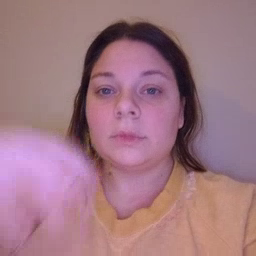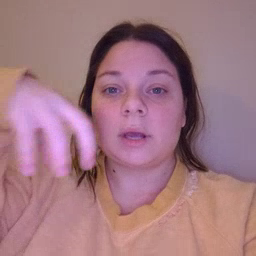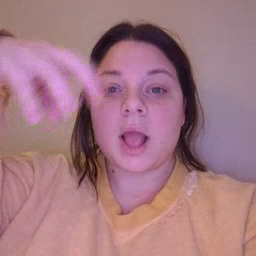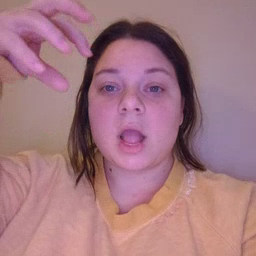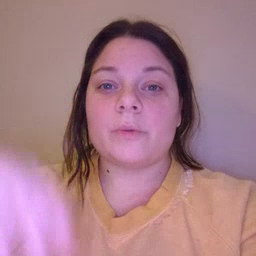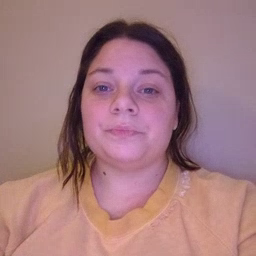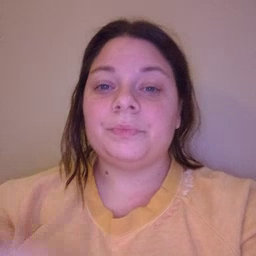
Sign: cloud